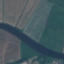
Land use / land cover class: River